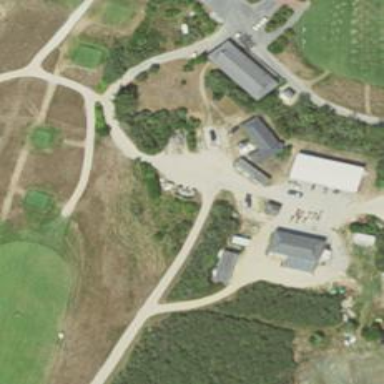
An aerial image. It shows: Pathway for golfing.